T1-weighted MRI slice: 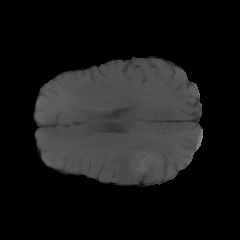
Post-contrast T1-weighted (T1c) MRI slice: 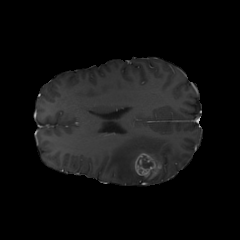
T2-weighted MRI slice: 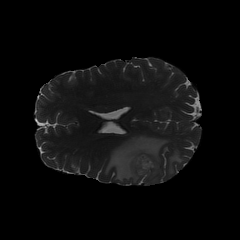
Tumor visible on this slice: yes